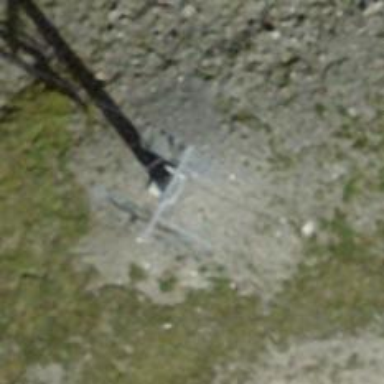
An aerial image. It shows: Pylon used for aerialway.